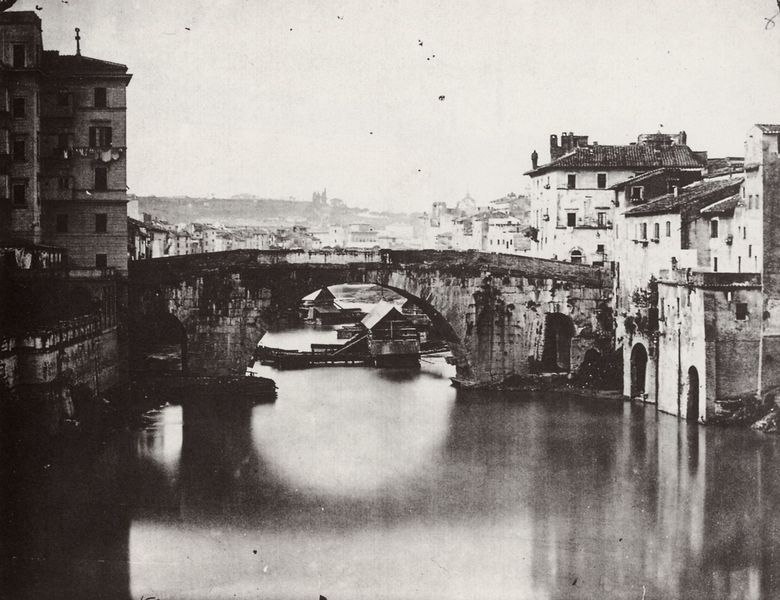
Titel: Ponte Cestio
Künstler: Italienischer Photograph
Standort: Rom
Institution: Archivio Fotografico Comunale
Schlagwörter: baum, berg, dunkel, himmel, schatten, wasser, fluss, stadt, ufer, wäsche, fenster, grau, hell, pfeiler, schwarz, weiss, dach, gebäude, haus, alt, stein, spiegel, ferne, horizont, häuser, hügel, spiegelung, brücke, brüstung, kanal, verbindung, boot, rund, schornstein, schiff, wellen, ansicht, bogen, fassaden, italien, venedig, wäscheleine, berge, öde, dächer, schornsteine, sepia, werft, spiegeln, hoch, foto, fotografie, panorama, photographie, stadtansicht, verfall, steinbrücke, flussbett, mauerwerk, moos, photo, tore, bootshaus, reflektion, etagen, viadukt, fotographie, wasserspiegel, europa, brückenbogen, dreckig, brückenpfeiler, gebaude, rundturm, ebäude, versinken, hausboot, sich, aussenmauern, stadtg, wassertafel